三年级 · 算术

128 元

62 元

456 元

278 元

273 元

(1) 买一件上衣和一条裤子共需要多少钱?

(2) 一部电话比一辆自行车便宜多少钱?

（3）买一个登子和一辆自行车, 500 元够吗？若不够, 还差多少钱?

李姗家
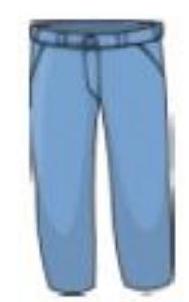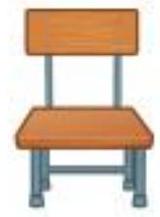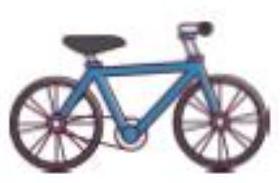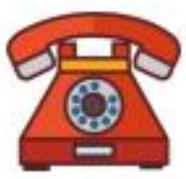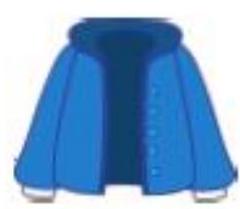
答案: (1) 401 元

(2) 178 元

(3) 不够; 18 元

【分析】 (1) 计算买一件上衣和一条裤子的总价钱, 用加法计算; 因此用 $273+128$ 即可。

（2）计算一部电话比一辆自行车少的钱, 用减法计算, 因此用 456-278 即可;

（3）先用买一个登子的钱加一辆自行车的钱, 从而计算出买一个発子和一辆自行车的总价钱, 然后与 500 元比较即可; 若不够, 就用买一个登子和一辆自行车的总价钱减去 500 元即可。

【详解】 (1) $273+128=401 （$ 元 $)$

答: 买一件上衣和一条裤子共需要 401 元。

(2) $456-278=178($ 元 $)$

答: 一部电话比一辆自行车便宜 178 元。

(3) $62+456=518($ 元 $)$

518 元 $>500$ 元, 不够

$518-500=18($ 元 $)$

答: 买一个登子和一辆自行车, 500 元不够, 还差 18 元。

【点睛】此题考查的是经济问题的计算, 熟练掌握一千以内的加、减法计算是解答此题的关键。